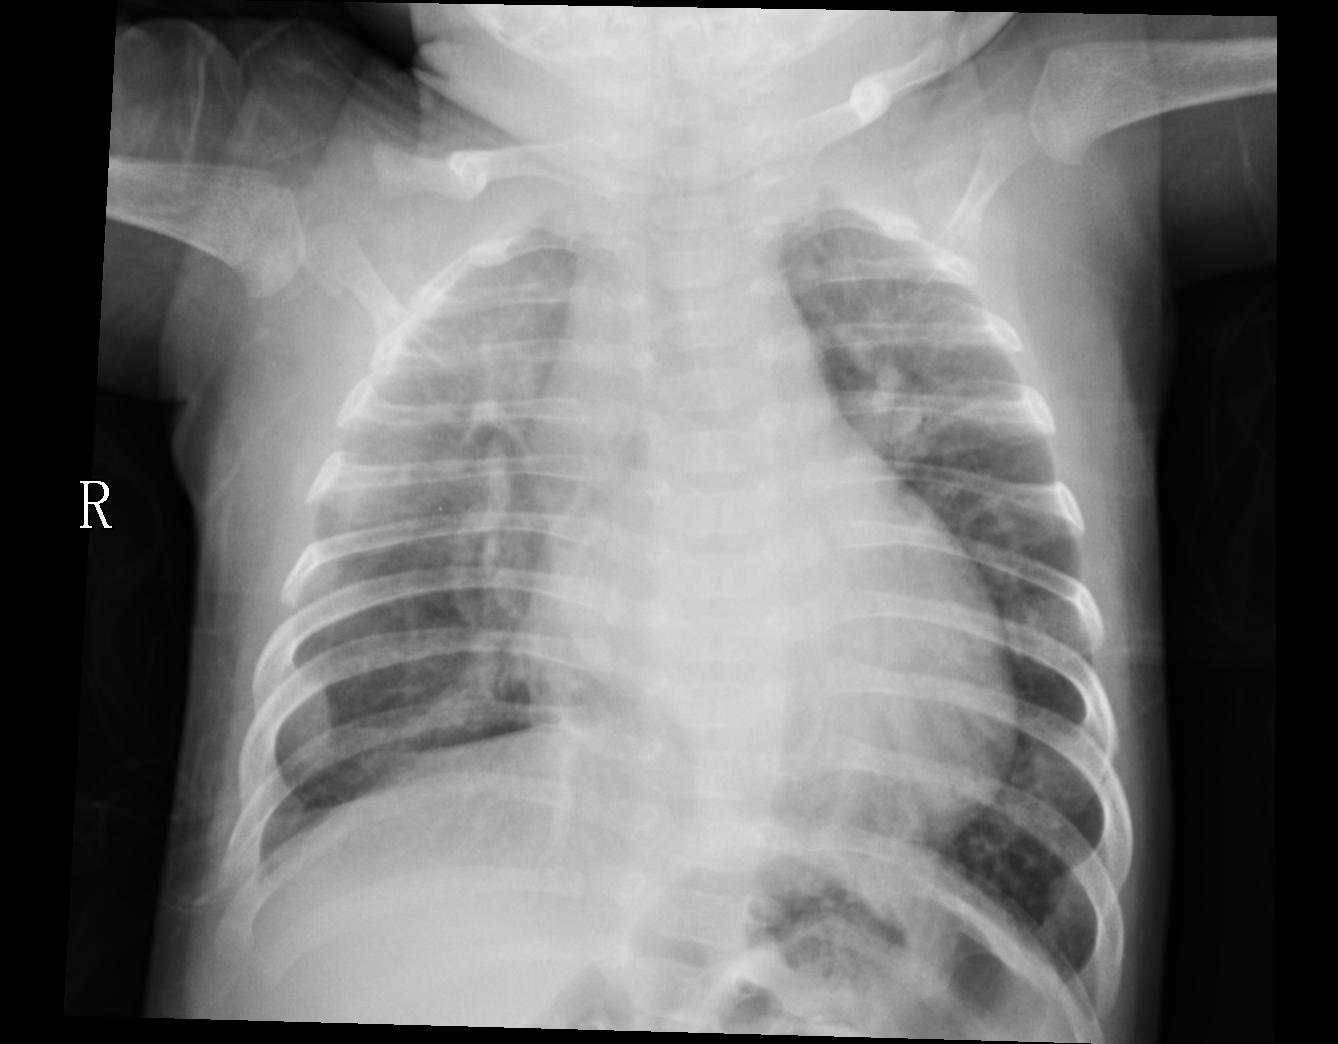
Diagnosis: PNEUMONIA